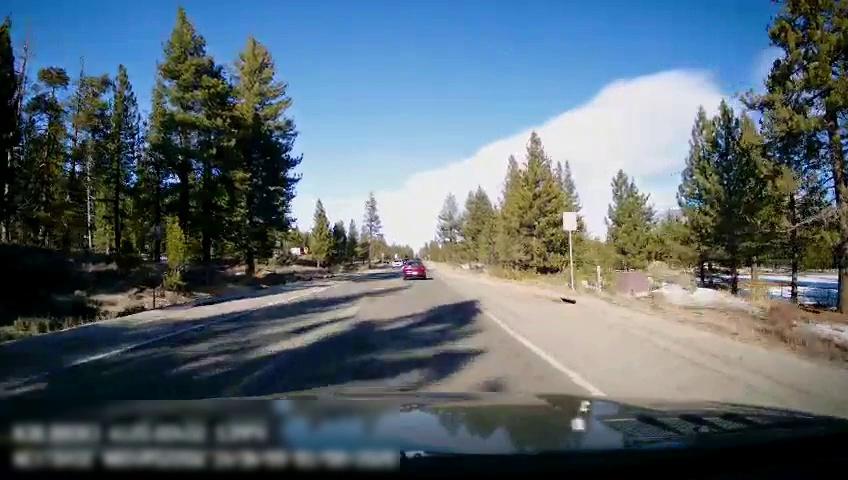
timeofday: Day
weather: Sunny
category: Drivable Space
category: Vehicles | Car
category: Lanes | Current Lane
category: Lanes | Current Lane
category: Lanes | Opposite Lane
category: Traffic | Signs